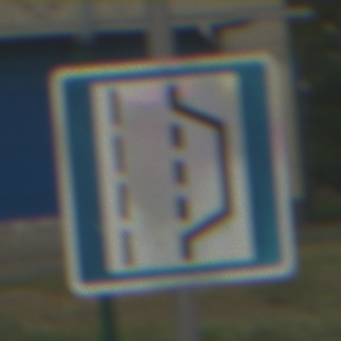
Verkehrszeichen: NothalteUndPannenbucht
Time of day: MorningAfternoon
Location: Outdoor (Suburban)
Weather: PartlyCloudy
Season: NotSpecified
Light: Natural